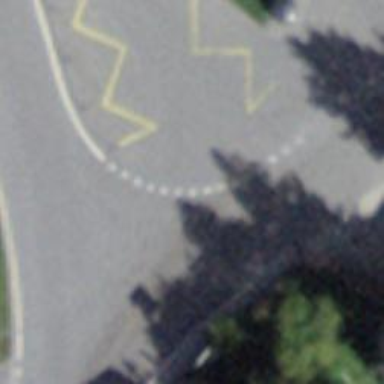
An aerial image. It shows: Bus stop with platform for public transport.